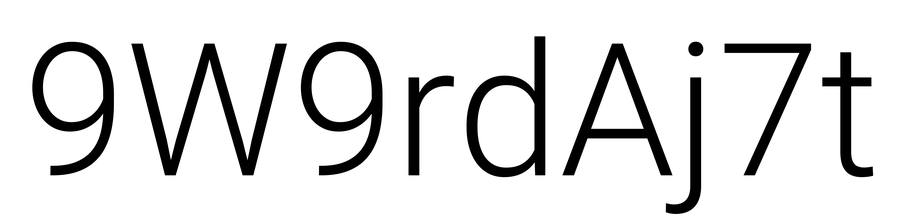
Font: Roboto_Light